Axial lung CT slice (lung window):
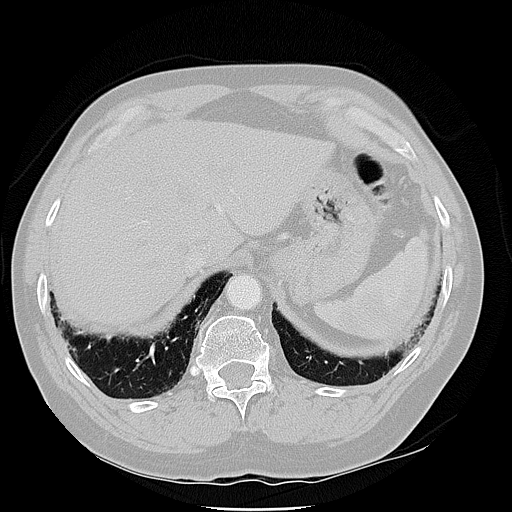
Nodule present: no